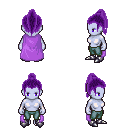
a pixel art fantasy rpg character, female body template, dark elf, purple skin, lavender cape, teal pants, purple long topknot hairstyle, metal boots, four views (front, back, left, right), 2x2 character sprite sheet, small pixel art, hard edges, no anti-aliasing